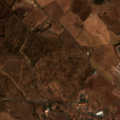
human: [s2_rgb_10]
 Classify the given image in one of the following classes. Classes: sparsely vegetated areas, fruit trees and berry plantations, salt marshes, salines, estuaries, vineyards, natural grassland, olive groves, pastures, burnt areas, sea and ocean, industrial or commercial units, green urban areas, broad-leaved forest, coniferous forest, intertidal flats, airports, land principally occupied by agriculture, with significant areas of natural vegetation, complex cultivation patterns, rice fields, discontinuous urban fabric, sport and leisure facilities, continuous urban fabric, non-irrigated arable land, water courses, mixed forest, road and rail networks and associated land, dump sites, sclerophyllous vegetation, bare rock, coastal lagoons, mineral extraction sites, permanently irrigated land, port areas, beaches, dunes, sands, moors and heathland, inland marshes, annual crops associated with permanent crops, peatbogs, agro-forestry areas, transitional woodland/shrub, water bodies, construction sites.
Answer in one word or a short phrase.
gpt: continuous urban fabric, non-irrigated arable land, annual crops associated with permanent crops, complex cultivation patterns, transitional woodland/shrub